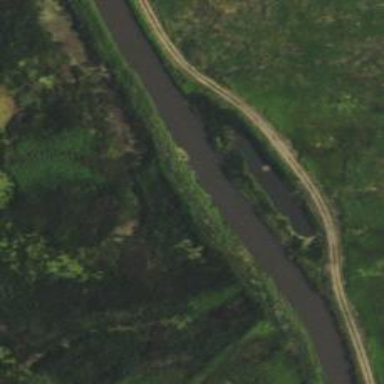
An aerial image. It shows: Connector waterway.